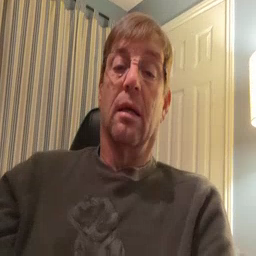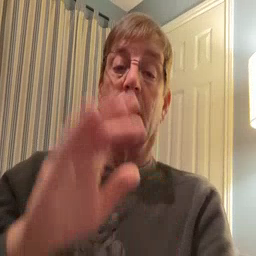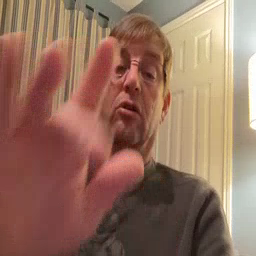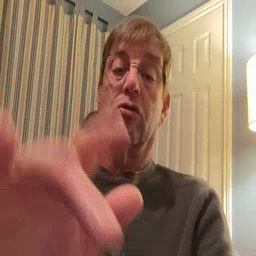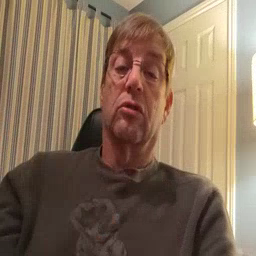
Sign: touch